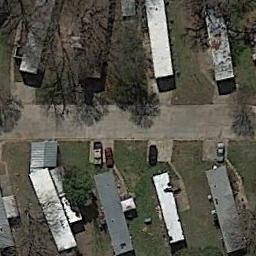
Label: mobile_home_park